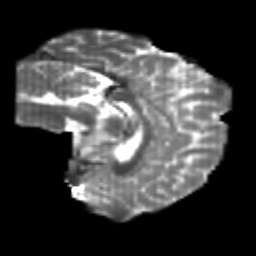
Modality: T2w
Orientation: sagittal
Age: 20
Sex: female
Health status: healthy
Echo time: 0.074 s